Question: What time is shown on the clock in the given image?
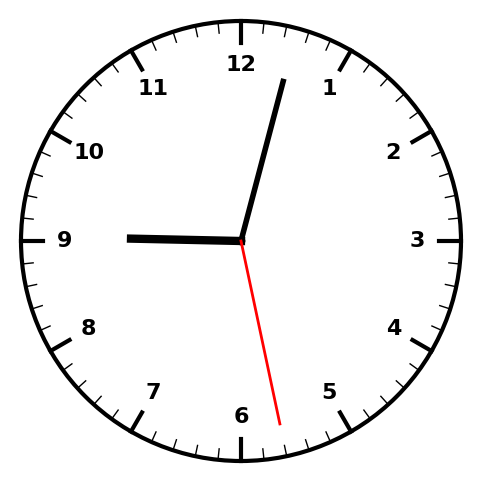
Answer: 09:02:28